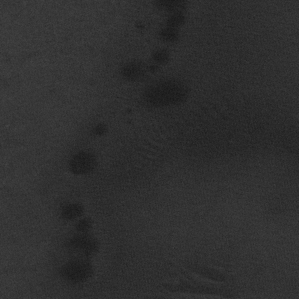
Label: frost